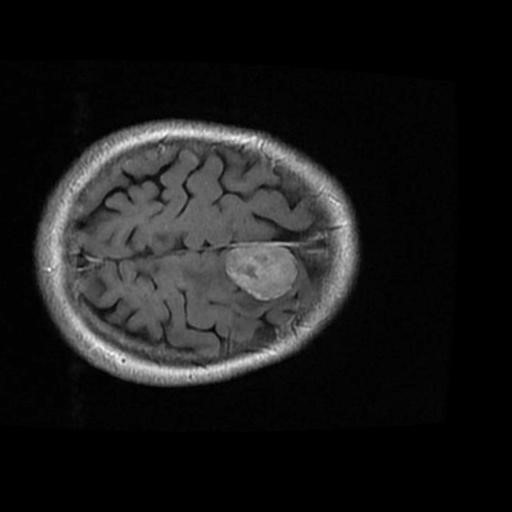
Label: brain_menin